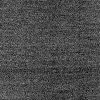
Atmospheric dust classification: dusty